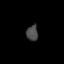
Tissue: lung
Cell type: Epithelial cells
Senescence score: 0.241
Nuclear area (px): 175
Mean DAPI intensity: 73.383